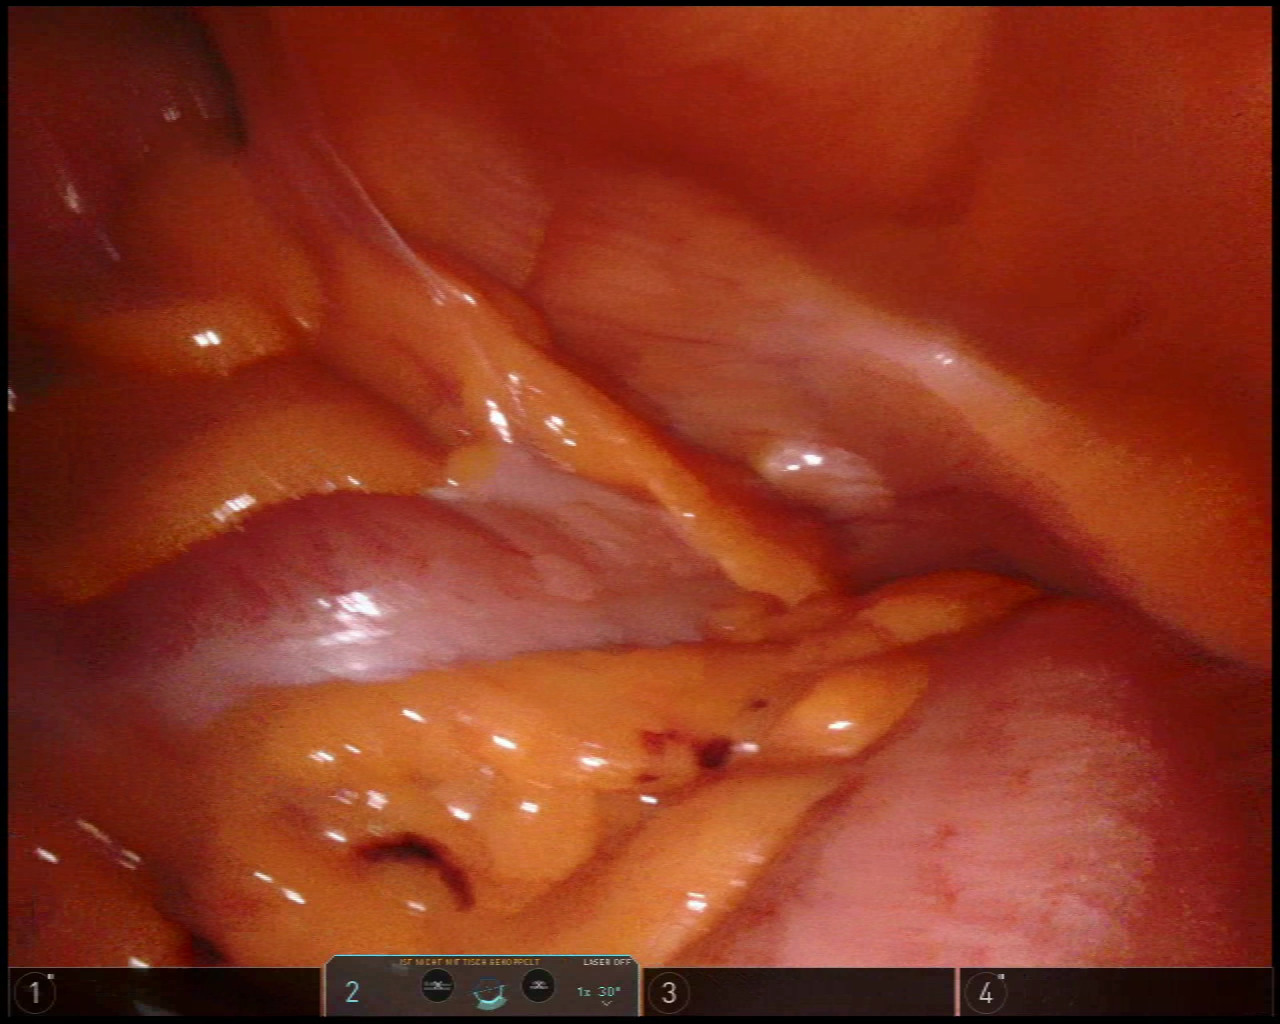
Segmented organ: abdominal_wall
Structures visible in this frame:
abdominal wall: yes
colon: yes
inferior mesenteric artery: no
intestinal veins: no
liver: no
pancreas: no
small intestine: no
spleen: no
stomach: no
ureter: no
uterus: no
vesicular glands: no